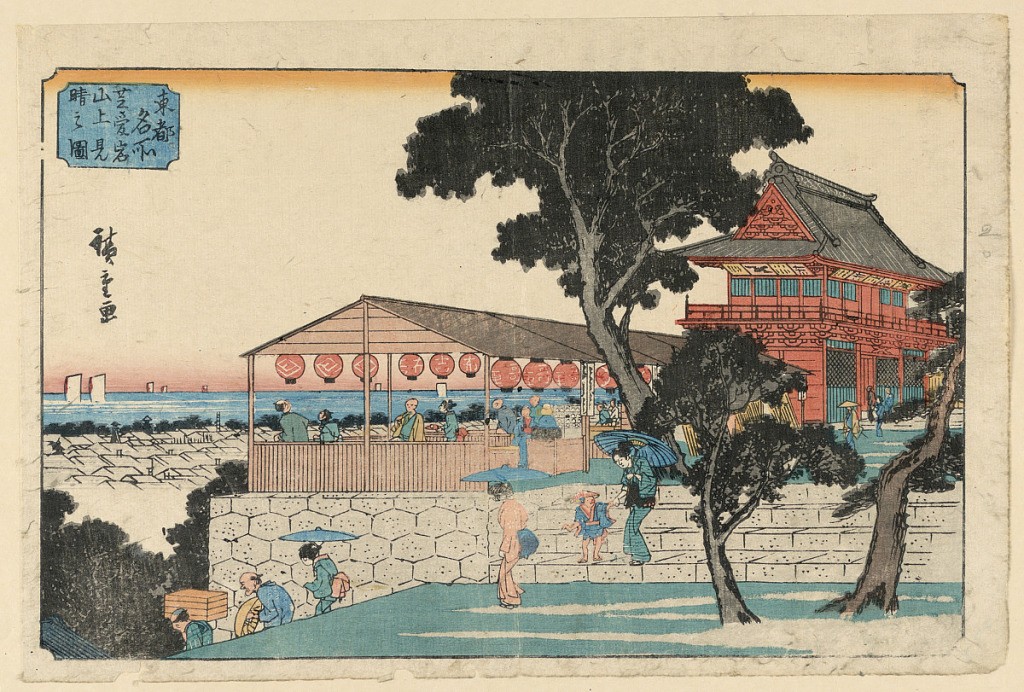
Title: Descending a Shrine
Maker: Ando Hiroshige, Japanese, 1797–1858
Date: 1797-1858
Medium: Woodblock print in colored ink on paper
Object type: Print
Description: A shrine on top of a hill is decorated with lanterns. A family is heading down the stairs. One woman looks back at the little child. A mother elegantly balances a parasol in one hand as she guides her child down the steep steps. This brilliant scene overlooks the rooftops and ocean.